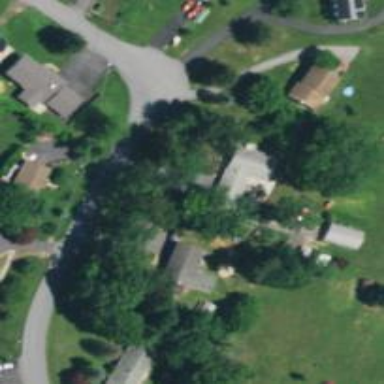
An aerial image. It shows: Driveway.